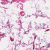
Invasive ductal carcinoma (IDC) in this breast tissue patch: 0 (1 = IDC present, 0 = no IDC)